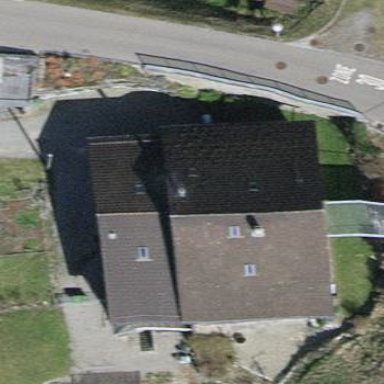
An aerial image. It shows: Building with tiled roof.